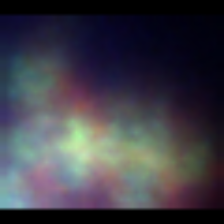
Taxon: Unknown_full_image
Group: Unknown